Question: I am developing a application i am trying to assign image buttons properly but depending on screen they are changing i have added images of low density,high density and midium density images in low high and midium drawable folders.
here is my code and screen shot.
'''
<?xml version="1.0" encoding="utf-8"?>
<ScrollView xmlns:android="http://schemas.android.com/apk/res/android"
android:id="@+id/ScrollView01"
android:layout_width="wrap_content"
android:layout_height="wrap_content">
<TableLayout xmlns:android="http://schemas.android.com/apk/res/android"
android:layout_width="fill_parent"
android:layout_height="fill_parent"
android:stretchColumns="1"
android:gravity="center"
android:paddingLeft="20dip"
android:paddingRight="20dip" >
<TableRow>
<LinearLayout
android:orientation="vertical"
android:layout_width="wrap_content"
android:layout_height="wrap_content">
<ImageButton
android:id="@+id/aboutus"
android:scaleType="fitCenter"
android:src="@drawable/aboutus"
android:layout_width="wrap_content"
android:layout_height="wrap_content"
android:padding="2dp"
android:background="@android:color/transparent"
/>
<TextView
android:text="About Us"
android:layout_width="wrap_content"
android:layout_height="wrap_content"
android:gravity="right"
android:padding="3dip"
android:textColor="#ffffff" />
</LinearLayout>
<LinearLayout
android:orientation="vertical"
android:layout_width="fill_parent"
android:layout_height="fill_parent"
>
<ImageButton
android:id="@+id/services"
android:layout_width="wrap_content"
android:layout_height="wrap_content"
android:background="@android:color/transparent"
android:padding="2dp"
android:src="@drawable/services123" />
<TextView
android:text="Services"
android:layout_width="wrap_content"
android:layout_height="wrap_content"
android:gravity="right"
android:padding="3dip" android:textColor="#ffffff" />
</LinearLayout>
</TableRow>
<TableRow>
<LinearLayout android:orientation="vertical" android:layout_width="fill_parent"
android:layout_height="fill_parent">
<ImageButton
android:id="@+id/courses"
android:src="@drawable/services"
android:layout_width="wrap_content"
android:layout_height="wrap_content"
android:padding="2dp"
android:background="@android:color/transparent"
/>
<TextView
android:text="Courses"
android:layout_width="wrap_content"
android:layout_height="wrap_content"
android:gravity="right"
android:padding="3dip" android:textColor="#ffffff" />
</LinearLayout>
<LinearLayout
android:orientation="vertical"
android:layout_width="fill_parent"
android:layout_height="fill_parent">
<ImageButton
android:id="@+id/contactus"
android:src="@drawable/services"
android:layout_width="wrap_content"
android:layout_height="wrap_content"
android:padding="2dp"
android:background="@android:color/transparent"
/>
<TextView
android:text="contact us"
android:layout_width="wrap_content"
android:layout_height="wrap_content"
android:gravity="right"
android:padding="3dip" android:textColor="#ffffff" />
</LinearLayout>
</TableRow>
<TableRow>
<LinearLayout android:orientation="vertical"
android:layout_width="fill_parent"
android:layout_height="fill_parent">
<ImageButton
android:id="@+id/syllabus"
android:src="@drawable/services"
android:layout_width="wrap_content"
android:layout_height="wrap_content"
android:padding="2dp"
android:background="@android:color/transparent"
/>
<TextView
android:text="Syllabus"
android:layout_width="wrap_content"
android:layout_height="wrap_content"
android:gravity="right"
android:padding="3dip"
android:textColor="#ffffff" />
</LinearLayout>
<LinearLayout
android:orientation="vertical"
android:layout_width="fill_parent"
android:layout_height="fill_parent">
<ImageButton
android:id="@+id/pingtoupdates"
android:src="@drawable/services"
android:layout_width="wrap_content"
android:layout_height="wrap_content"
android:padding="2dp"
android:background="@android:color/transparent"
/>
<TextView
android:text="Ping To Updates"
android:layout_width="wrap_content"
android:layout_height="wrap_content"
android:gravity="right"
android:padding="3dip" android:textColor="#ffffff" />
</LinearLayout>
</TableRow>
</TableLayout>
'''

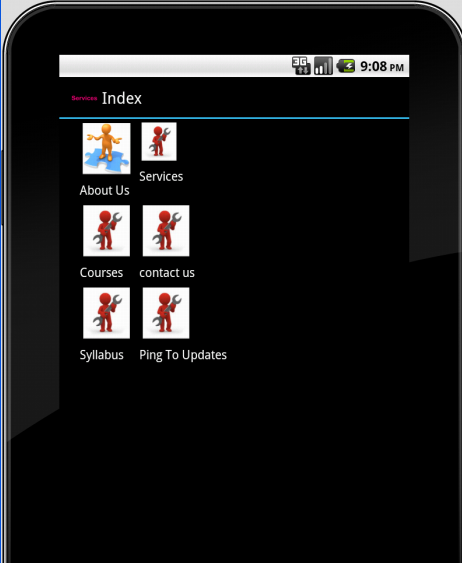
Answer: There are two much of variations in layout_width and height from one table row item to the other. In some LinearLayout you have used fill_parent,fill_parent and in some wrap_content, wrap_content. First you need to correct this as you'r requirement says that each row items should be of same dimensions.
For you case better approach would be to use a GridView. You just need to create one layout file(XML) for the row item and then you can use this for all the row items.
Here is a sample code for grid item:
'''
<LinearLayout
android:orientation="vertical"
android:layout_width="wrap_content"
android:layout_height="wrap_content">
<ImageButton
android:id="@+id/aboutus"
android:src="@drawable/aboutus"
android:layout_width="wrap_content"
android:layout_height="wrap_content"
android:padding="2dp"
android:background="@android:color/transparent"/>
<TextView
android:text="About Us"
android:layout_width="wrap_content"
android:layout_height="wrap_content"
android:gravity="right"
android:padding="3dip"
android:textColor="#ffffff" />
</LinearLayout>
'''
If you are new to GridView follow this <URL>
After you are done with this then you should try multiple device support.
You can follow this <URL> for multiple device support.
You can also have a look at <URL> stackoverflow post.